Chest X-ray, PA view. Patient: 28 years old, sex M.
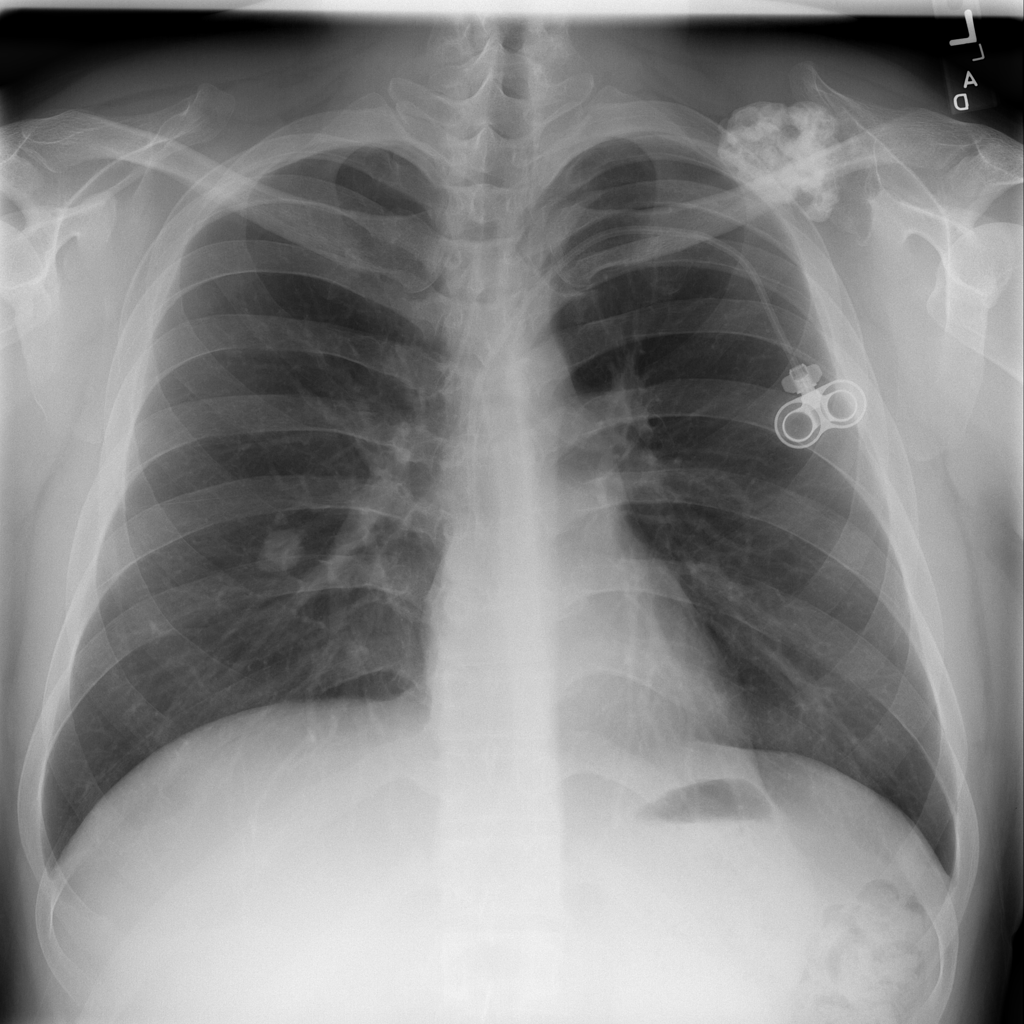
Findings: No Finding